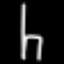
Label: chair